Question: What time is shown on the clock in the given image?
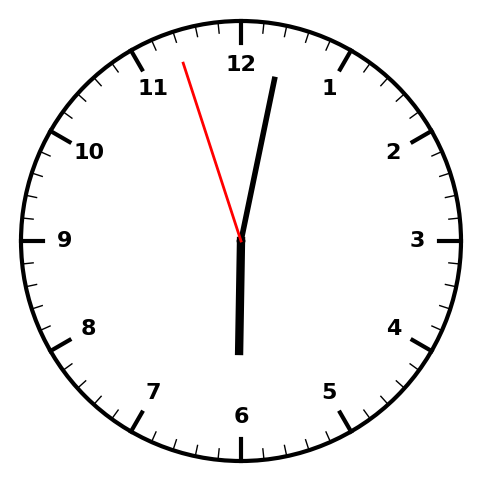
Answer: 06:01:57